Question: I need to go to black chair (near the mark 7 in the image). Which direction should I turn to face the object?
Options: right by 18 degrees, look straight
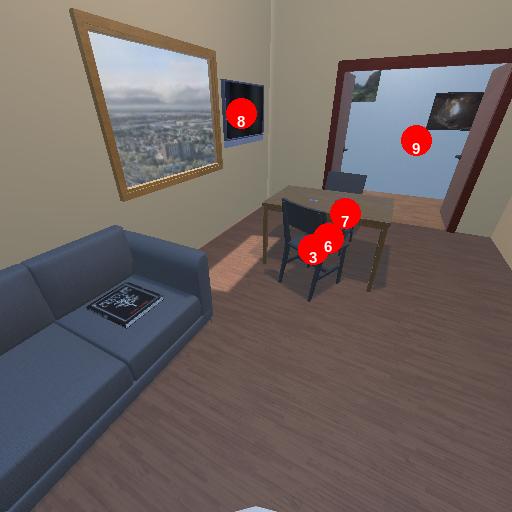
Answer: right by 18 degrees